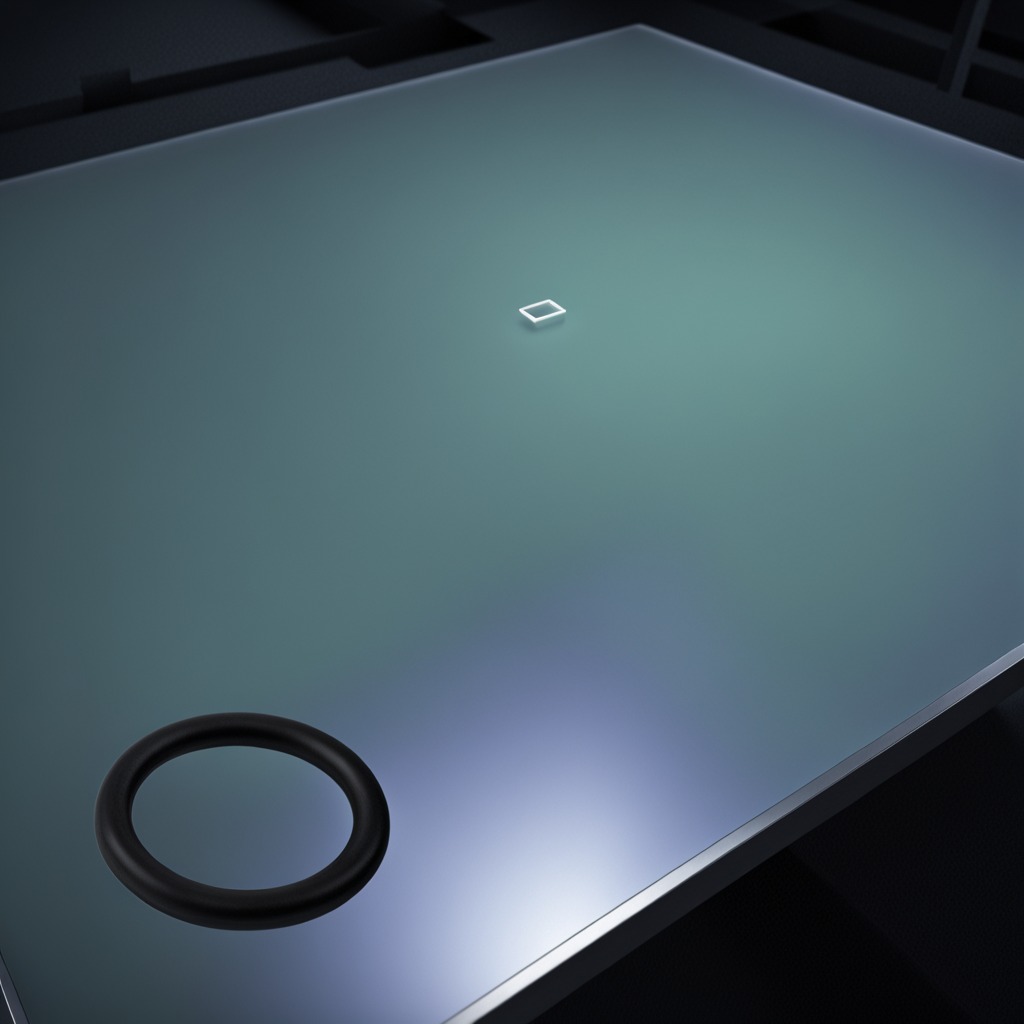
A rubber O-ring is lying on the clean empty table in a railway signal maintenance room.